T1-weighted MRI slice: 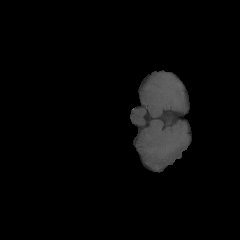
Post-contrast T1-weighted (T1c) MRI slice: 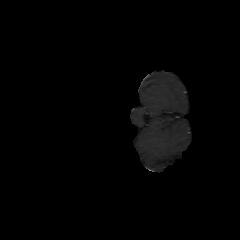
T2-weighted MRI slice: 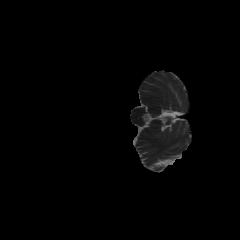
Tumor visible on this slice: no